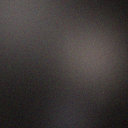
Screen state: off